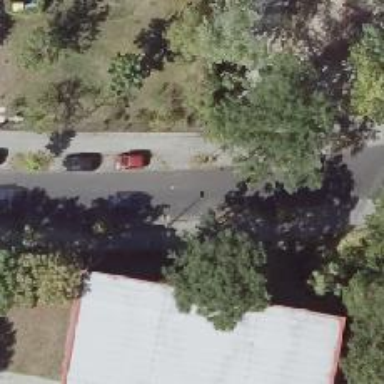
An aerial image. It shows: Residential road with asphalt surface. There are separate sidewalks on both sides of the road.